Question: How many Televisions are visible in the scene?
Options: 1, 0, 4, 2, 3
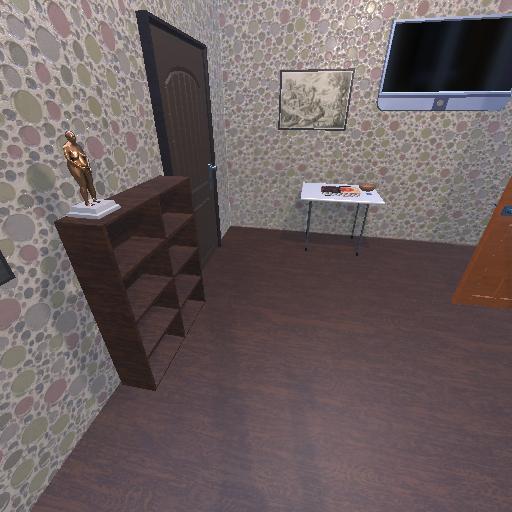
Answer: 1